Question: I'm trying to create an animation to transition between two views, both of which are ExpandableListViews. The look I want is described in the image below.
I tried using a shrink_to_middle and grow_from_middle as the out/in animations of my ViewAnimator - and it's close, but not quite right - with my current shrink/grow, as the animation is taking place, both the right and left edges of the views are the same height, which does not provide any depth to the animation.
I'm not sure how best to explain what I want, which is why I drew the image, but here goes anyways... I want to have a 3-d look to the animation where the view is rotated on the z-axis. Assuming we use a simple shrink_to_middle and grow_from_middle animation as the starting point (which does not provide a 3-d look.) To provide the 3-d look, the out animation would have the right edge get progressively smaller as the view shrinks to the middle; the in animation would have the left edge get progressively larger as the view grows from the middle.
Images 1 through 4 would be the out animation (for view #1) and images 5-8 would be the in animation (for view #2)

Thanks in advance.
:
FYI, Here are my current shrink to middle and grow from middle animation xml files
shrink_to_middle.xml
'''
<?xml version="1.0" encoding="utf-8"?>
<set xmlns:android="http://schemas.android.com/apk/res/android">
<scale android:interpolator="@android:anim/linear_interpolator"
android:fromXScale="1.0" android:toXScale="0.0" android:fromYScale="1.0"
android:toYScale="1.0" android:fillAfter="false" android:duration="500" />
<translate android:fromXDelta="0" android:toXDelta="50%"
android:duration="500" />
</set>
'''
grow_from_middle.xml
'''
<?xml version="1.0" encoding="utf-8"?>
<set xmlns:android="http://schemas.android.com/apk/res/android">
<scale android:interpolator="@android:anim/linear_interpolator"
android:fromXScale="0.0" android:toXScale="1.0" android:fromYScale="1.0"
android:toYScale="1.0" android:fillAfter="false" android:startOffset="200"
android:duration="500" />
<translate android:fromXDelta="50%" android:toXDelta="0"
android:startOffset="200" android:duration="500" />
</set>
'''
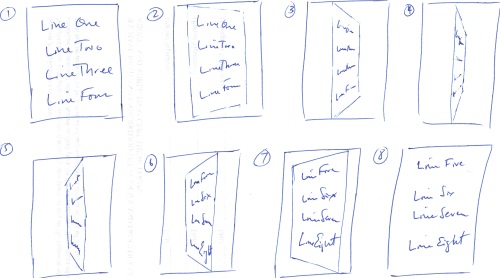
Answer: Rotate3dAnimation is the answer. It is in the samples SDK folder. I'm using out animation of 0 to -90 and in animation of 90 to 0 and it works great.